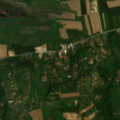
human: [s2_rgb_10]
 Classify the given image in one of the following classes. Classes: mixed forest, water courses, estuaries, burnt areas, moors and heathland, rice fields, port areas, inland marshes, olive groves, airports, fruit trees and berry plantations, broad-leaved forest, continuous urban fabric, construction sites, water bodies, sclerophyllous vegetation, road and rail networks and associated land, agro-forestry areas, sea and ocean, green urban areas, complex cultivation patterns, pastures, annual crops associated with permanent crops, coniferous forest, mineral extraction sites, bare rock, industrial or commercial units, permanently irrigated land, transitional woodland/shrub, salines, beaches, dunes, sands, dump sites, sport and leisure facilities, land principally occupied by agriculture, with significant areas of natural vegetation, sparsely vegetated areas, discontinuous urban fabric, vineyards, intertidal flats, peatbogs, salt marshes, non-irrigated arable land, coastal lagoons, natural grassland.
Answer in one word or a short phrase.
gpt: complex cultivation patterns, land principally occupied by agriculture, with significant areas of natural vegetation, broad-leaved forest, inland marshes